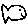
Label: fish